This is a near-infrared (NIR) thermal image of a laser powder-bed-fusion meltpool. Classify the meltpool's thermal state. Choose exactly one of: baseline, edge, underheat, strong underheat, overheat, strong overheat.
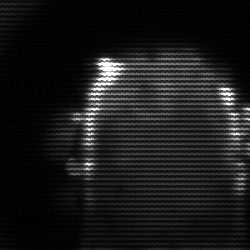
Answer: baseline